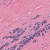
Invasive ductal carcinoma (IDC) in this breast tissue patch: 1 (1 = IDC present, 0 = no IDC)